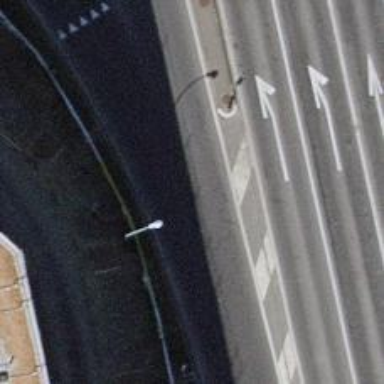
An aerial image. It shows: Secondary road with asphalt surface.